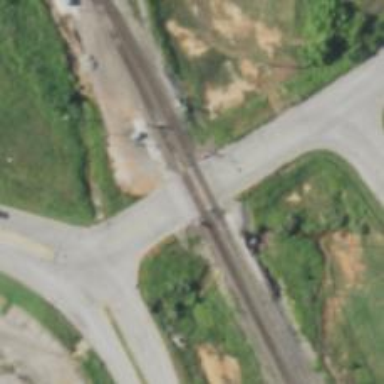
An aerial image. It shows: Railway level crossing.